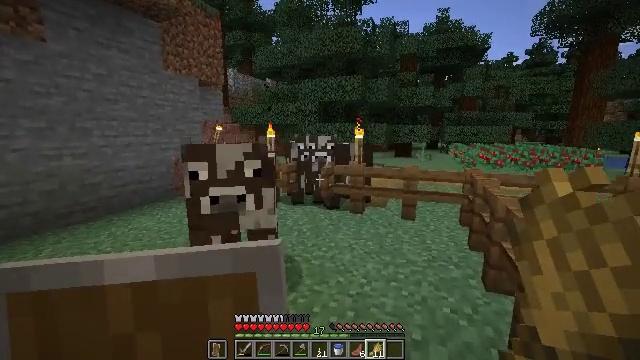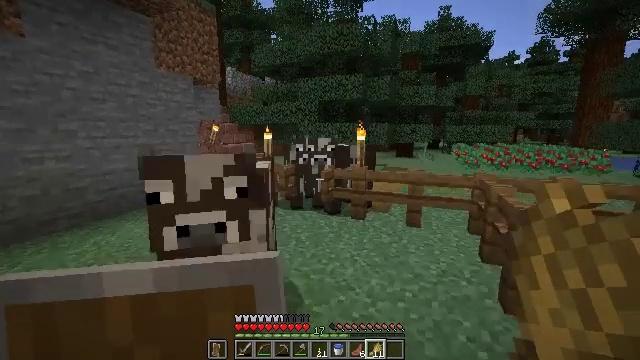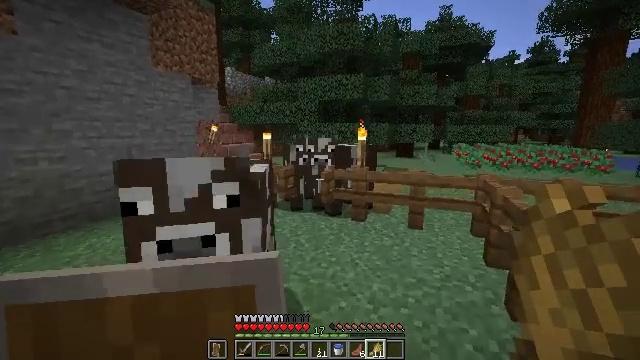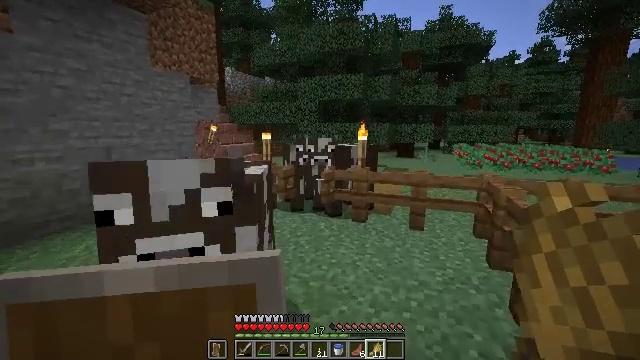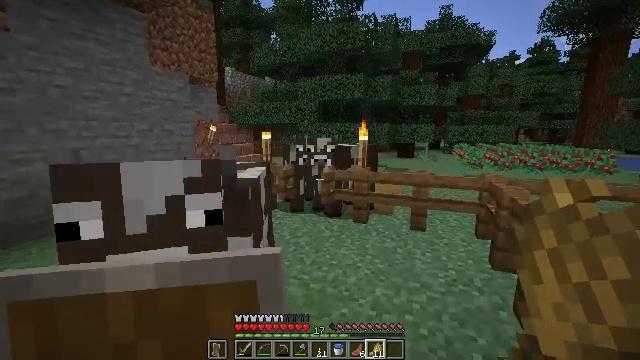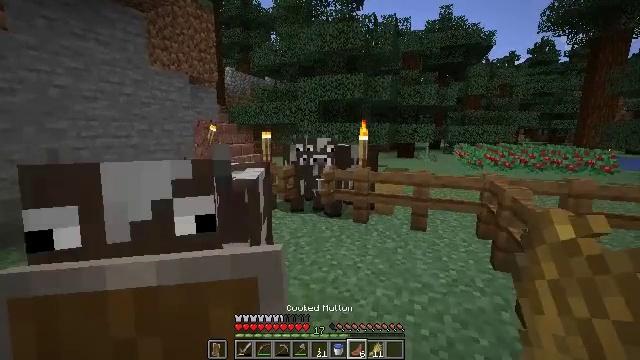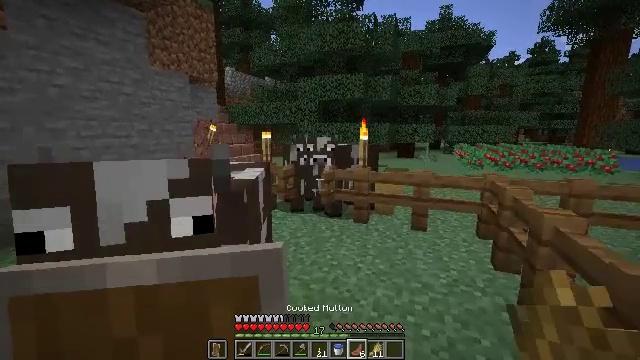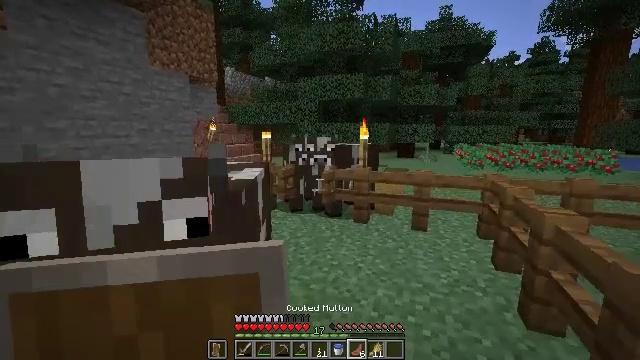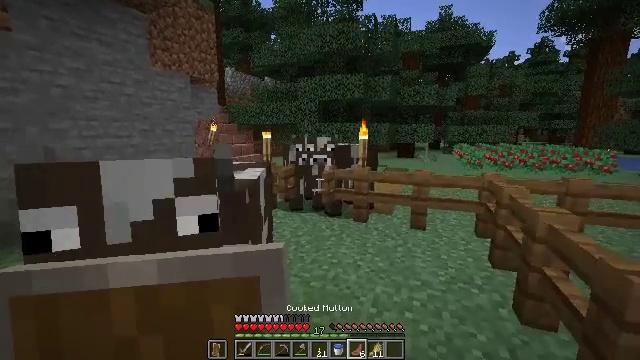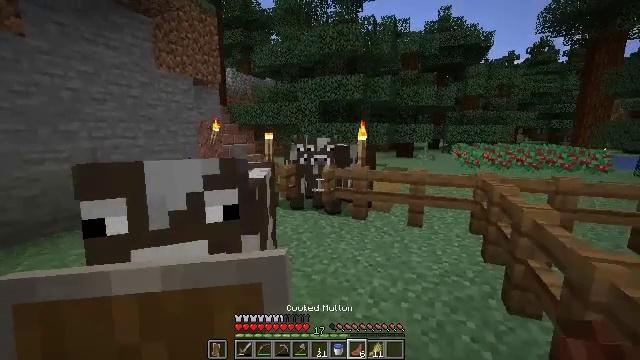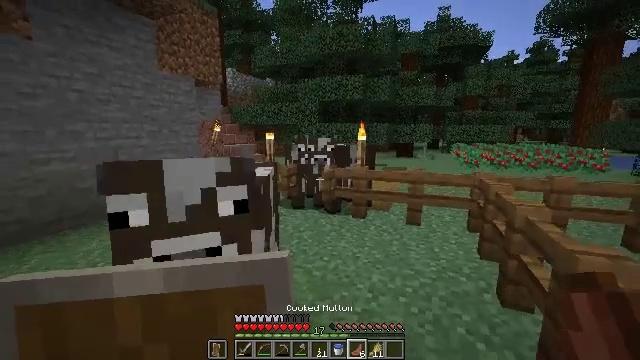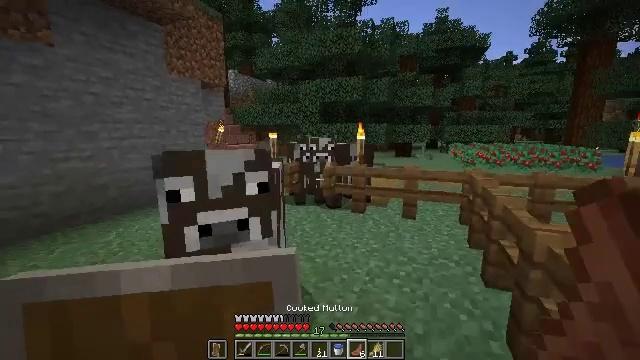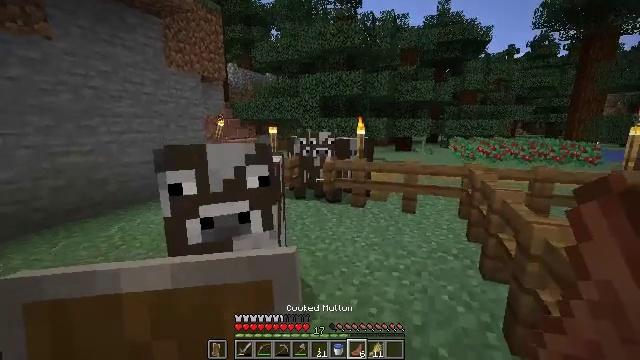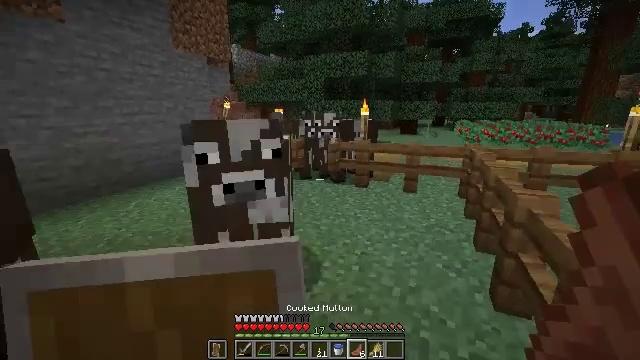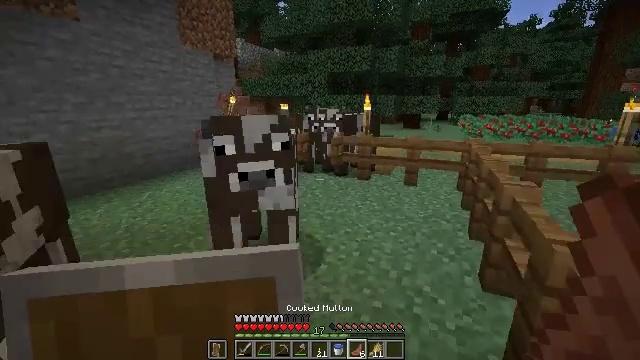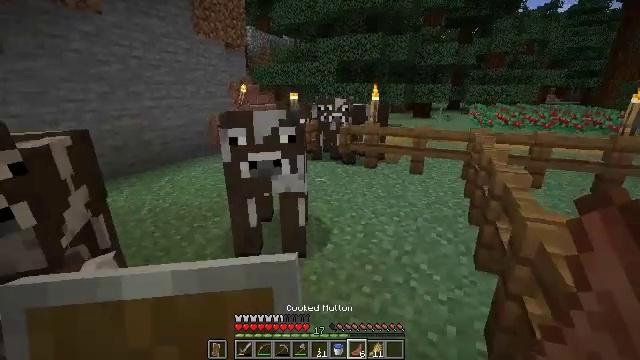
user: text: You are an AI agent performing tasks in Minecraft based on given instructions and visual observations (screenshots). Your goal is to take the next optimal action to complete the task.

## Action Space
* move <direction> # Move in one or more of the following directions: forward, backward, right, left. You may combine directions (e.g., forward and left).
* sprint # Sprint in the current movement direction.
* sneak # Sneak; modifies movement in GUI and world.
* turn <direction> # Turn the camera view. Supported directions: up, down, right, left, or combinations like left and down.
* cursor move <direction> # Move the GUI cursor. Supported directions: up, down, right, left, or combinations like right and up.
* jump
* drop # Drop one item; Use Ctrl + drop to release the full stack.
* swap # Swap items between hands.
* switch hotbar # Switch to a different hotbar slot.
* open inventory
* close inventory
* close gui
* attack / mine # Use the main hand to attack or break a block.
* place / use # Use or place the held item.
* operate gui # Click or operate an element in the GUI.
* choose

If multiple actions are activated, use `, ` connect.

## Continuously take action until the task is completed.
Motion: motion action
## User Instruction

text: Reclaim the spruce fence for reuse.
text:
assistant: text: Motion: move forward
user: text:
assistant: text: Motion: no_op
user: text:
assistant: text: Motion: no_op
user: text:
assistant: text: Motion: no_op
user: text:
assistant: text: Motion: no_op
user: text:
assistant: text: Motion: no_op
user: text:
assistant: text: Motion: no_op
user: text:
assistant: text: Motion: move back
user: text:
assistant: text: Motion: move back
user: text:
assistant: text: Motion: move back
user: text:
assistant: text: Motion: move back
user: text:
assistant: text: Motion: move back, turn down
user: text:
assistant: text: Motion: move back, turn left and down
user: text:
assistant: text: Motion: move back, turn down
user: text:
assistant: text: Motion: move back, turn left and down
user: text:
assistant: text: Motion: move back, turn left and down
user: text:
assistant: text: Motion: move back, turn left and down
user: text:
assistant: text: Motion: move back, turn left
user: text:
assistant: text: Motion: move back and move left
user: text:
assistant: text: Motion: move back and move left, turn right and up
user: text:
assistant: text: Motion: move back and move left, turn right and up
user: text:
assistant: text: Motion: move back and move left
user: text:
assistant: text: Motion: move back and move left
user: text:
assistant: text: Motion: move back
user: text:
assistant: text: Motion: move back and move right
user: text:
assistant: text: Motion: move back and move right
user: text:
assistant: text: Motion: move right
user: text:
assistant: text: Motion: move right
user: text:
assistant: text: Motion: move right
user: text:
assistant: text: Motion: move right